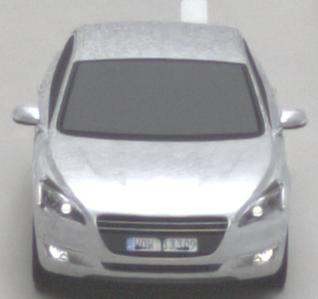
Make: Peugeot
Model: 508 120 VTi
Detailed model: 508 (I) Limousine
Model produced from: 2011/03
Model produced until: 2014/05
Doors: 4
Color: white
Road condition: dry road
Daytime: midday
Contrast: medium contrast